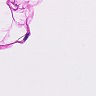
Metastatic tissue present: no